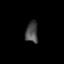
Tissue: prostate
Cell type: Epithelial cells
Senescence score: 0.7225
Nuclear area (px): 250
Mean DAPI intensity: 76.052